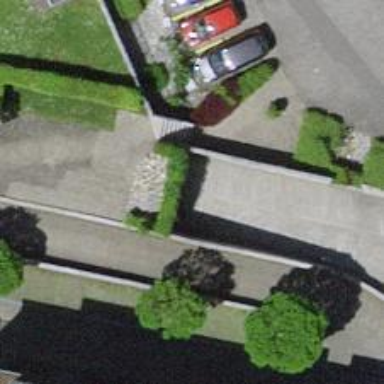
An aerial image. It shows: Parking entrance.